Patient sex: F
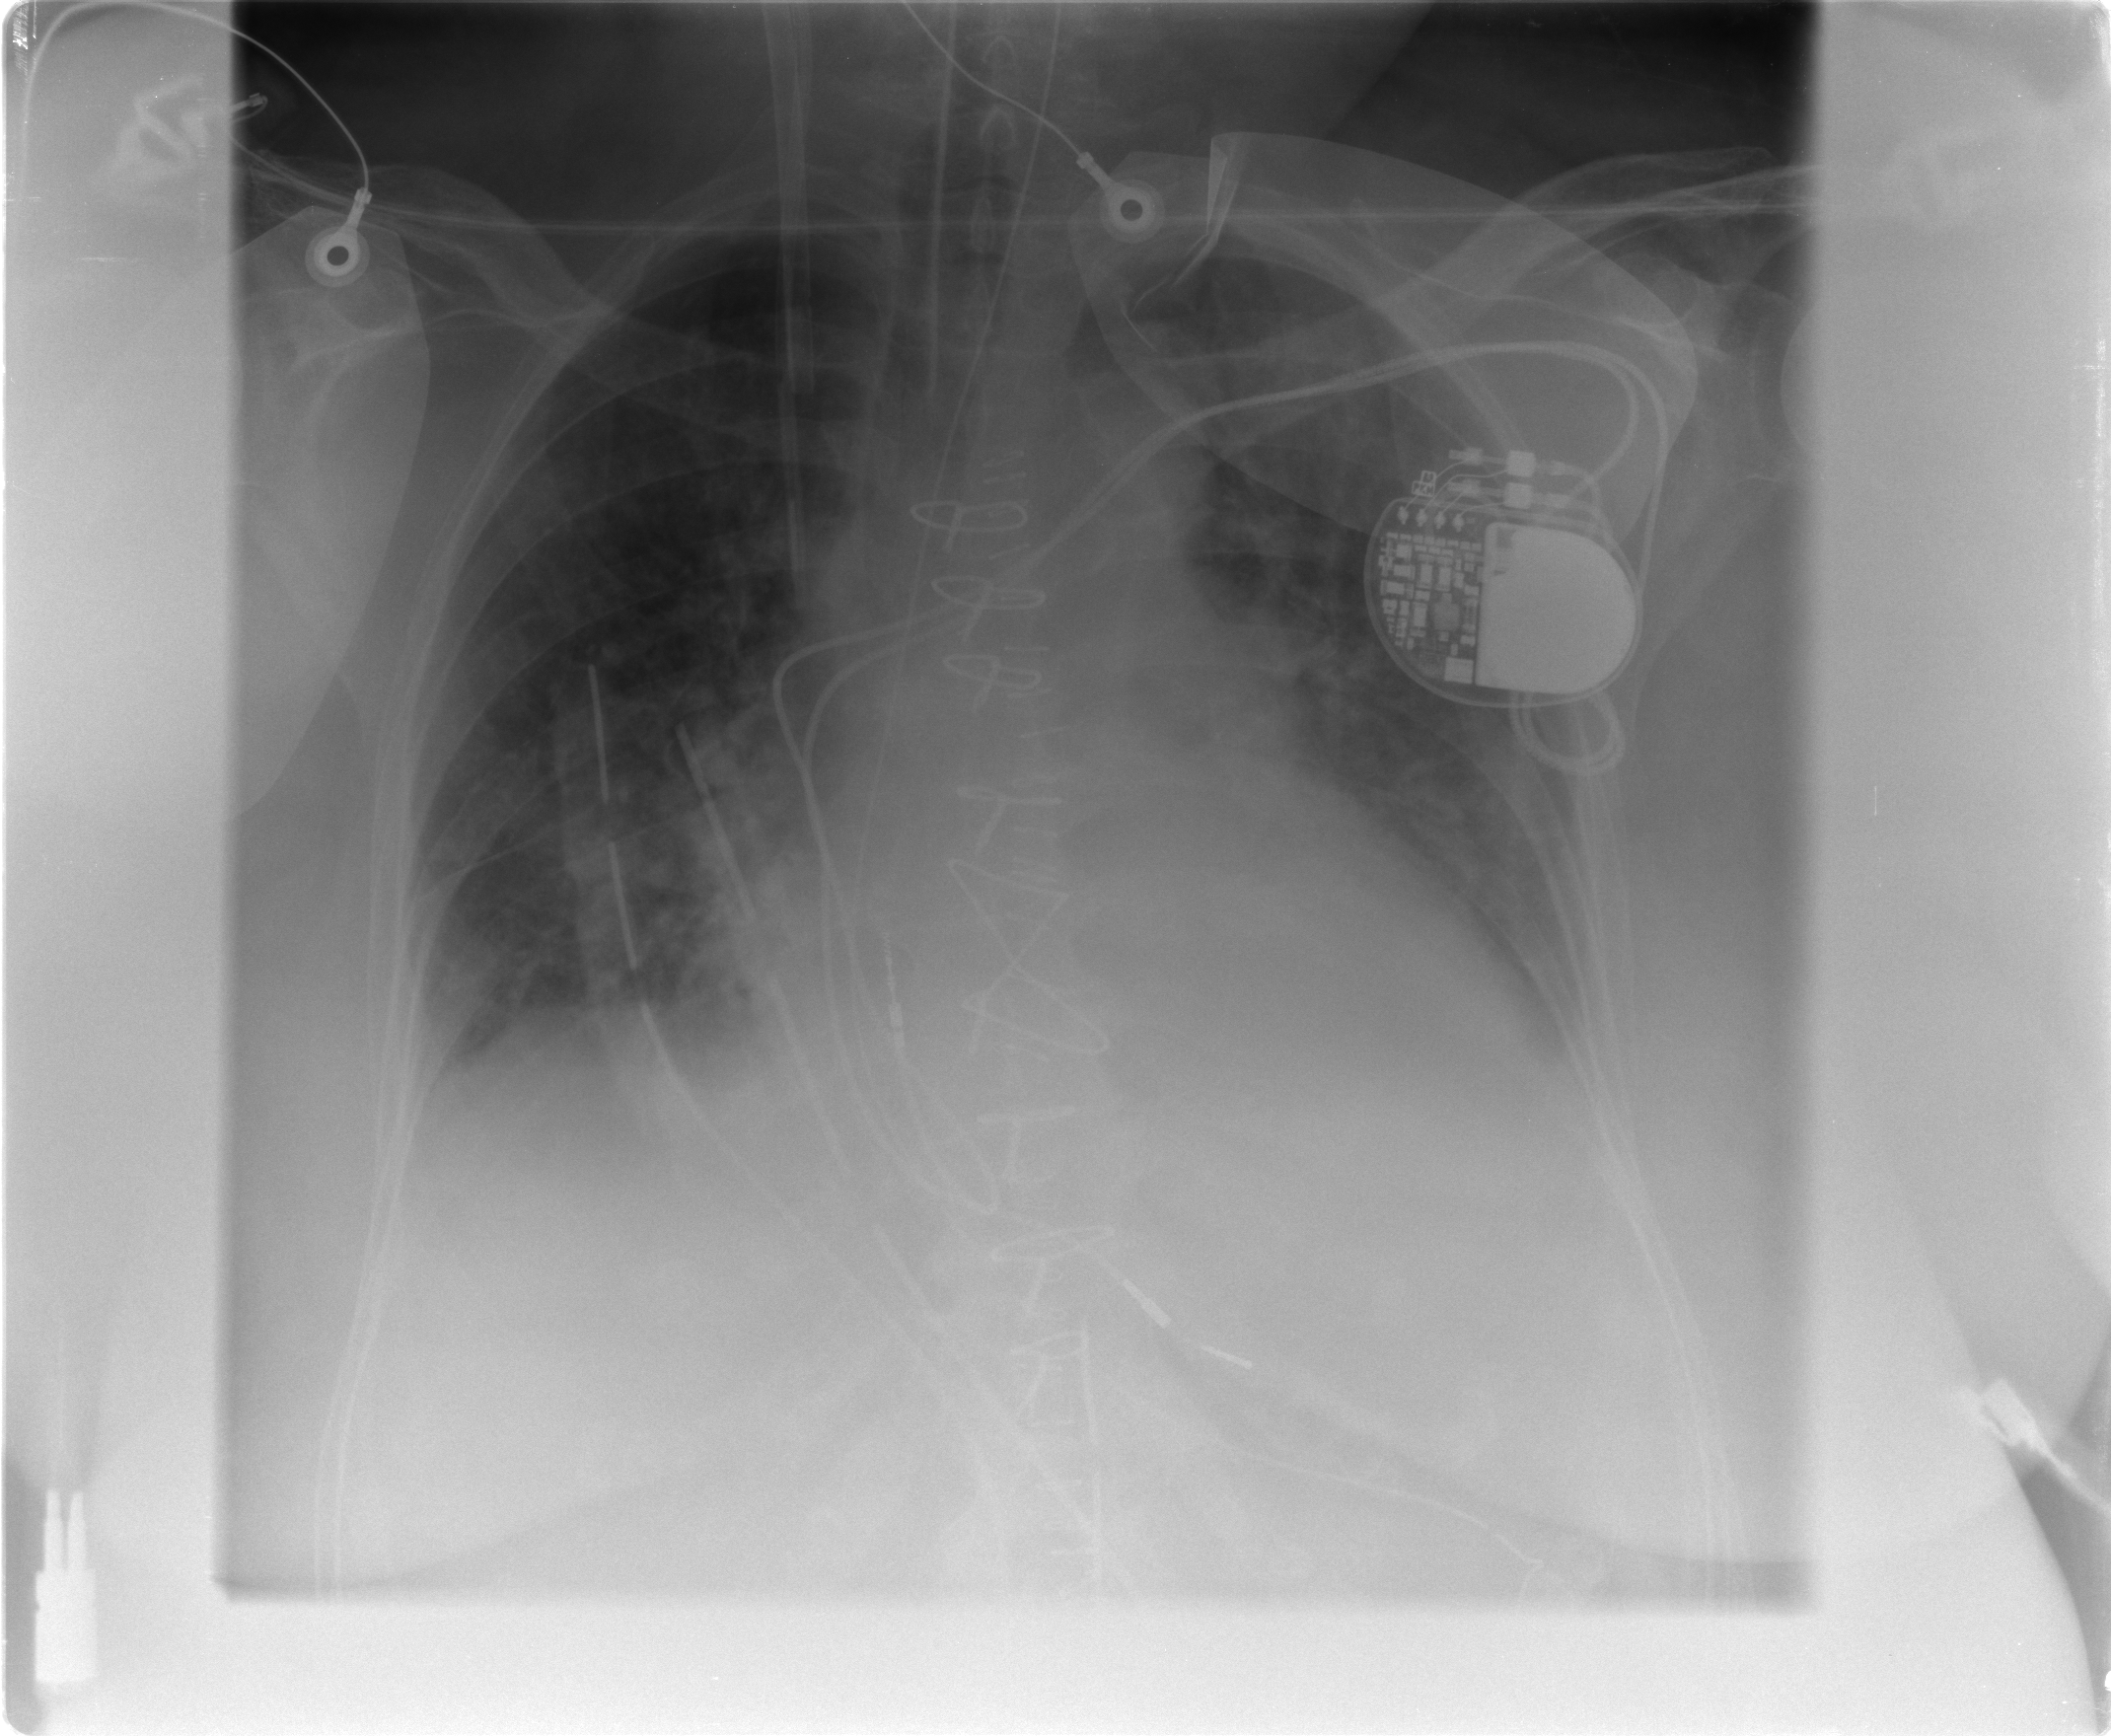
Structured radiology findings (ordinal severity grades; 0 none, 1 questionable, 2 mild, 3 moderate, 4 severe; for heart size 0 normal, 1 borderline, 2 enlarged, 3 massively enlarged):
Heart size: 1
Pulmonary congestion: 2
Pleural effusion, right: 2
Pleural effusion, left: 2
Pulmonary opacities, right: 2
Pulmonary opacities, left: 2
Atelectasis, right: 2
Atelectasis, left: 2